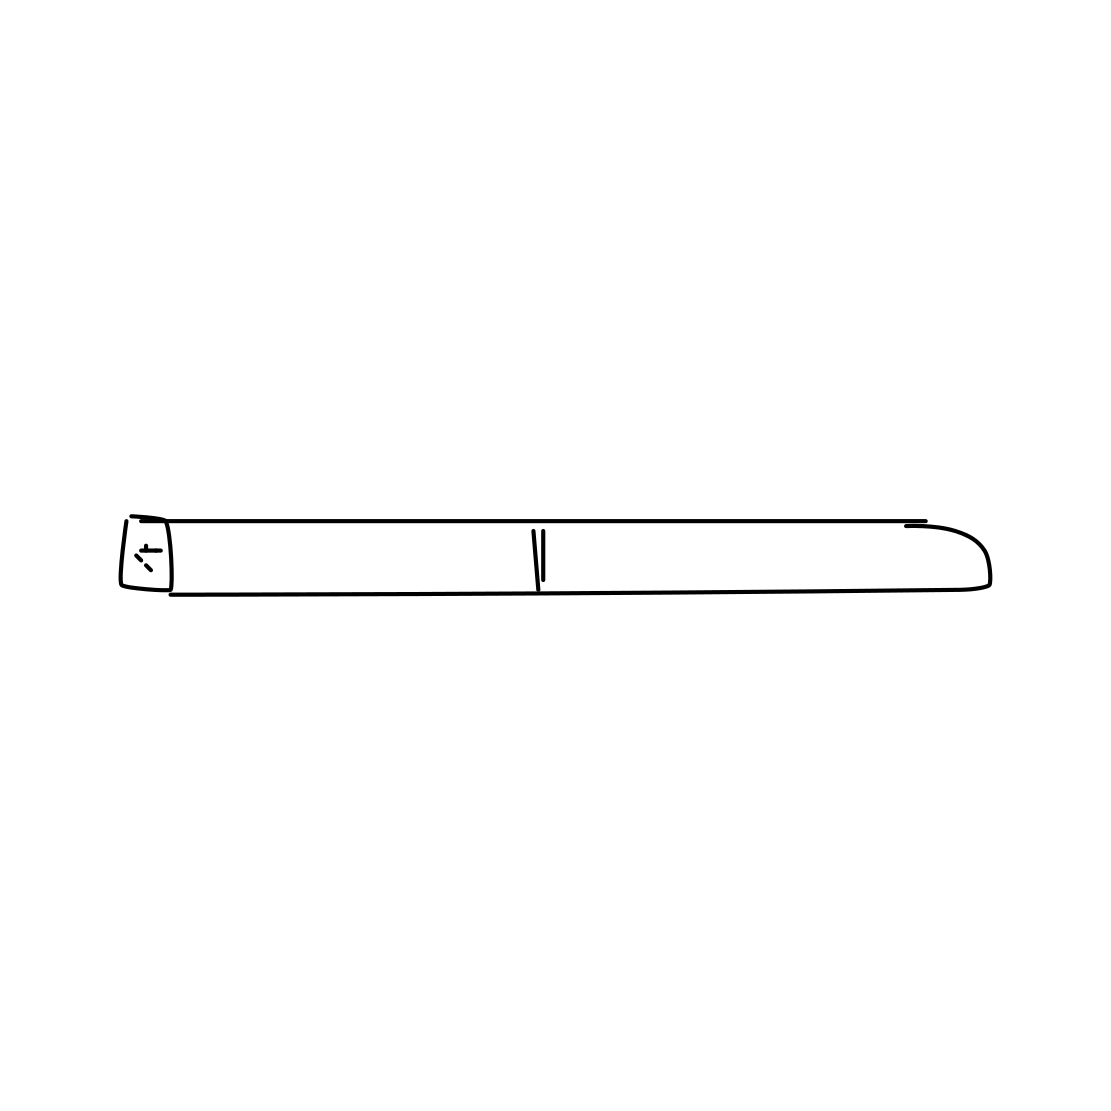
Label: cigarette